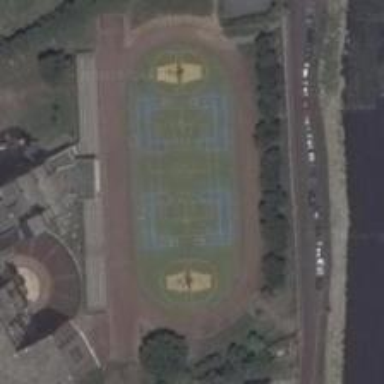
The playground set down in the tranquil area near the river .